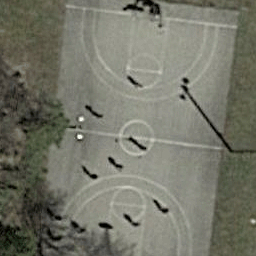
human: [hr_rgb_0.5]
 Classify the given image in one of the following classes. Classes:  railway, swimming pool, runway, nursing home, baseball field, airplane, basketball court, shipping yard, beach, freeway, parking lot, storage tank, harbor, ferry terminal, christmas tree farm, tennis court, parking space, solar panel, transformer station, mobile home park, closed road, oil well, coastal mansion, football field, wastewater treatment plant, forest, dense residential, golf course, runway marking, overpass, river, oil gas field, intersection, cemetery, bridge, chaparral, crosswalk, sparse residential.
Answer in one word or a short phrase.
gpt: basketball court